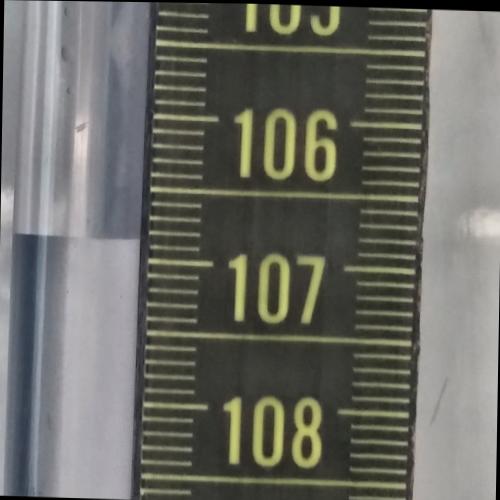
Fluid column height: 14.5 cm